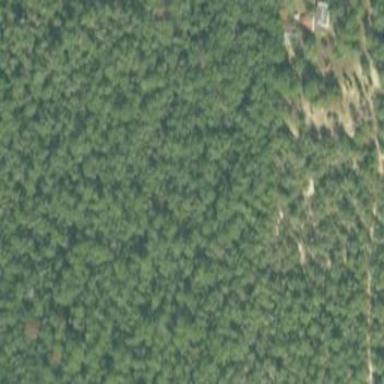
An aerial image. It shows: Mixed leaf woodland.